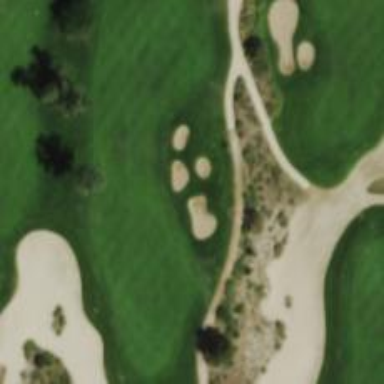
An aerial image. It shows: Golf hole on golf course.